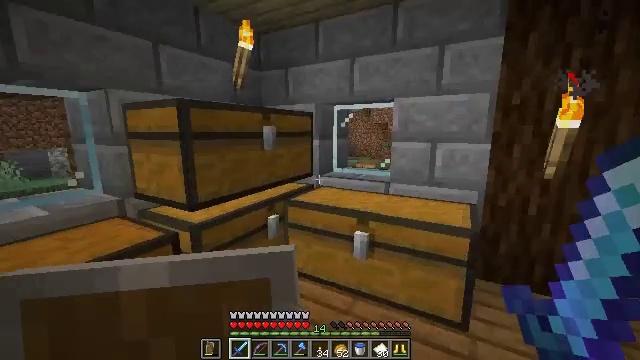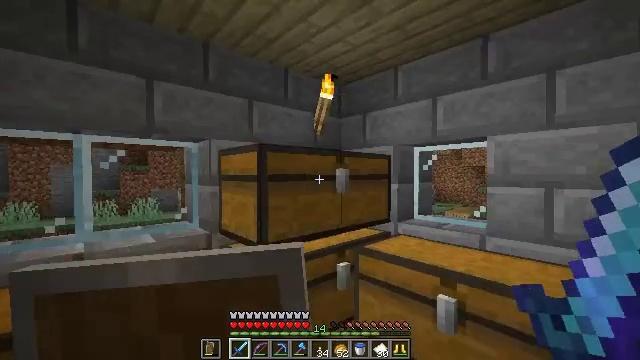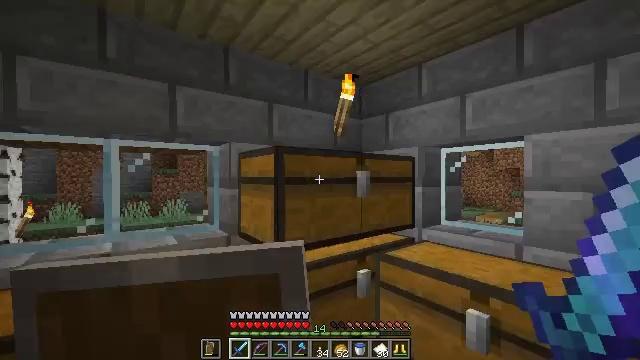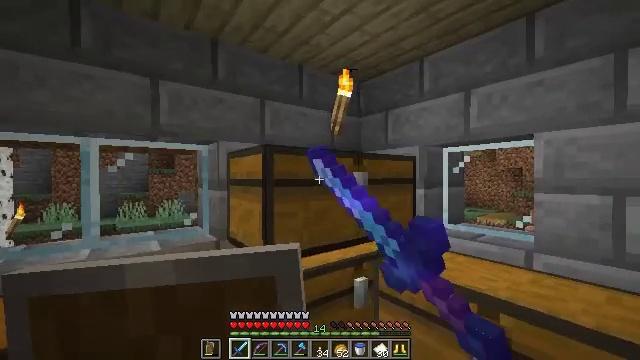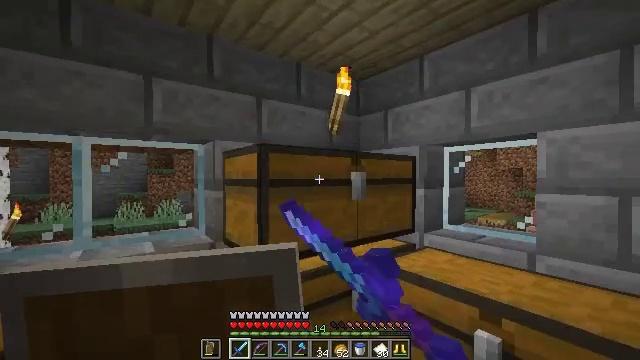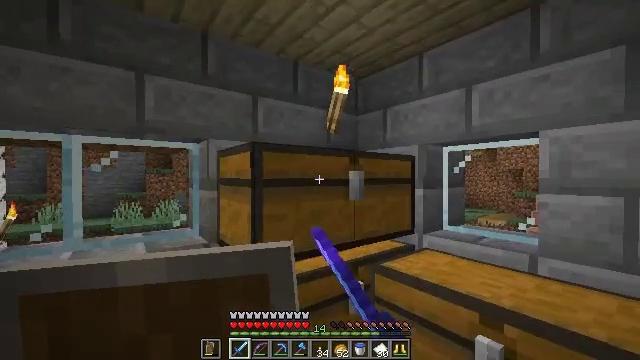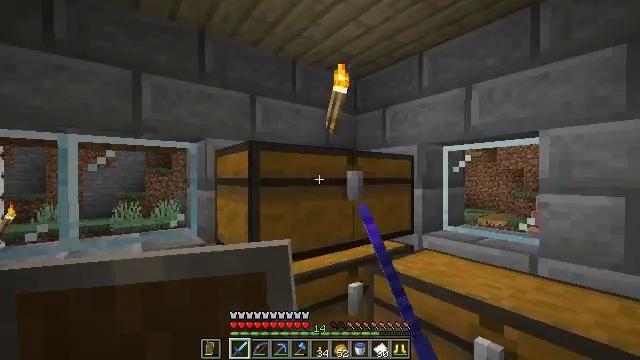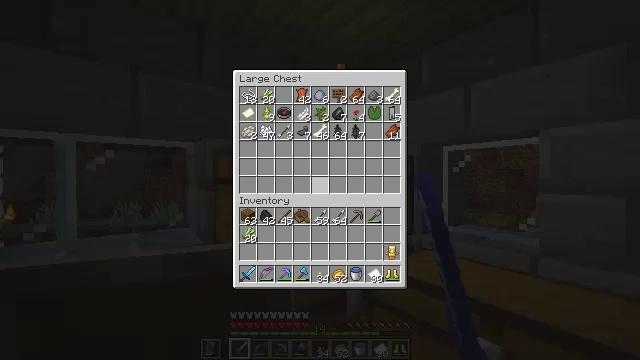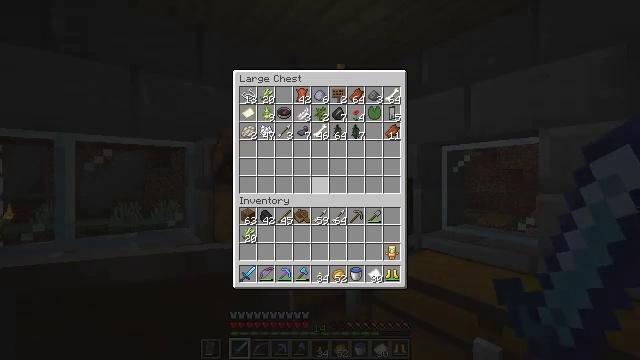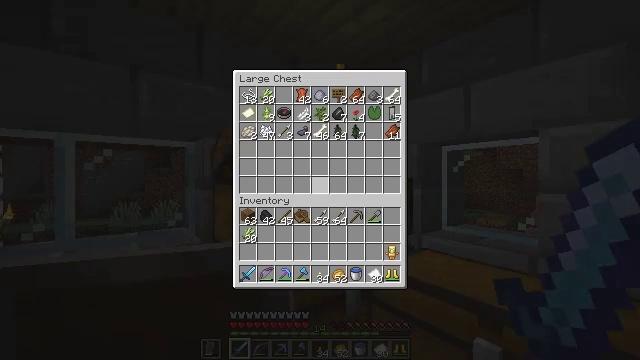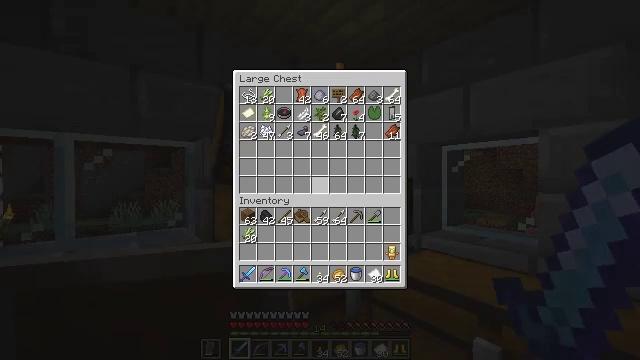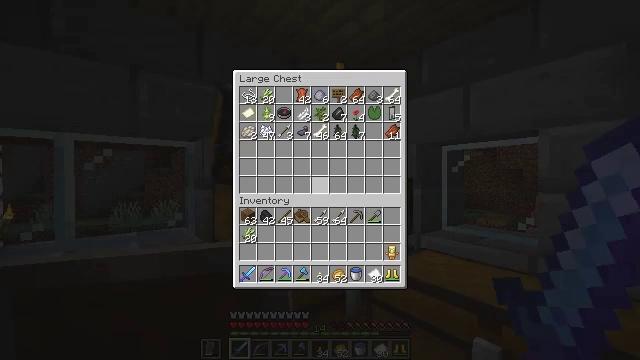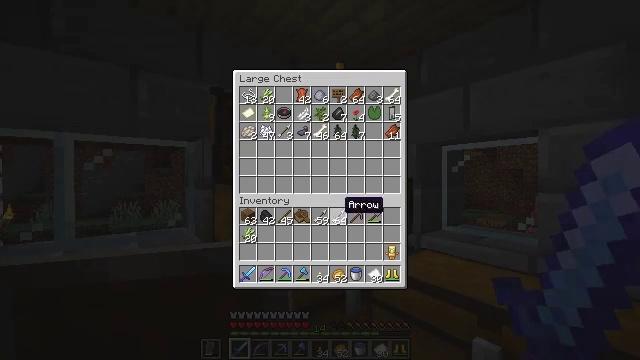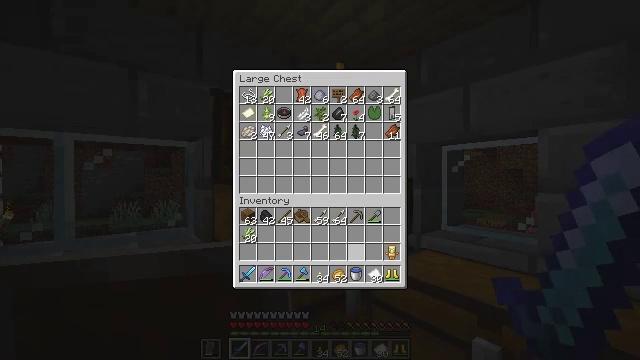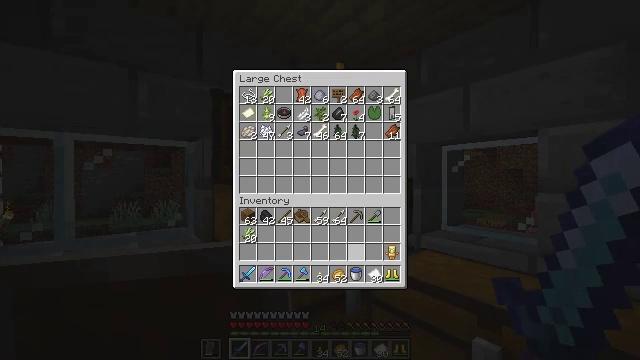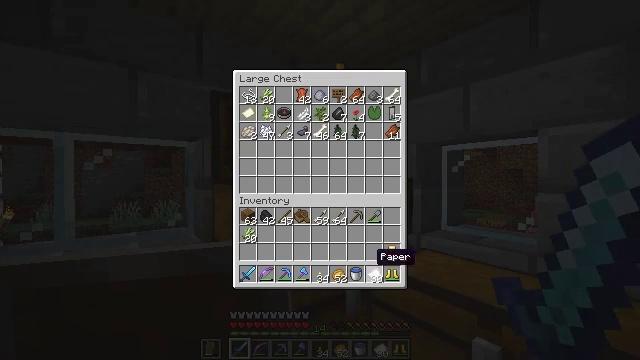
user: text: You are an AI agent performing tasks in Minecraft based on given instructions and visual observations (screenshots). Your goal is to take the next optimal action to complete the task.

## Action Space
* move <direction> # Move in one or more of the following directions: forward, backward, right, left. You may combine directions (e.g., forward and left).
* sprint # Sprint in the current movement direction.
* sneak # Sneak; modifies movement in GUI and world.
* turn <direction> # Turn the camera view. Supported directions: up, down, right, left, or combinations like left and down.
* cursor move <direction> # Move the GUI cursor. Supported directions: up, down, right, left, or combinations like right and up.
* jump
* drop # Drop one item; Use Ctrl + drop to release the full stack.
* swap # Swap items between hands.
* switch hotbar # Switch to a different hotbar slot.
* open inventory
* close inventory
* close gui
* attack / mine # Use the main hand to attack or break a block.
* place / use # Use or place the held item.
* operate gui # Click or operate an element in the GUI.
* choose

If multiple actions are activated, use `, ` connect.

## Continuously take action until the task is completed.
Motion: motion action
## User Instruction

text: Open a crafting table and craft a cauldron.
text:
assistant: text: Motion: move forward, turn left and up
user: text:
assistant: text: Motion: move forward, turn left, use / place
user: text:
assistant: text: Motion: use / place
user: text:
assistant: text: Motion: use / place
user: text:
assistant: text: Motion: no_op
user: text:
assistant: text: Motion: no_op
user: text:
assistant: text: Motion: open gui
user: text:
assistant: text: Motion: no_op
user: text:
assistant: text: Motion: no_op
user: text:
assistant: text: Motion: no_op
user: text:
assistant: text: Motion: no_op
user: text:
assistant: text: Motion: cursor move right and down
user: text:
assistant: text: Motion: cursor move right and down
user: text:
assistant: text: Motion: sneak
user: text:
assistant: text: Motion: sneak, cursor move down
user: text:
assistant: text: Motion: sneak, cursor move down
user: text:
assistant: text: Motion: sneak, operate gui
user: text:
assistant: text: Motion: sneak, operate gui
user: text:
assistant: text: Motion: sneak
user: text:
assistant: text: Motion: sneak
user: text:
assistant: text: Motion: no_op
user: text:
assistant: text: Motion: no_op
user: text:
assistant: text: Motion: no_op
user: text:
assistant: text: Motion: no_op
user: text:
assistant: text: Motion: cursor move right
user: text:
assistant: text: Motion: no_op
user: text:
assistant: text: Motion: cursor move left and up
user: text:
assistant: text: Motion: no_op
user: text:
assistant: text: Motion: cursor move right
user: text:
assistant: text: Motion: no_op